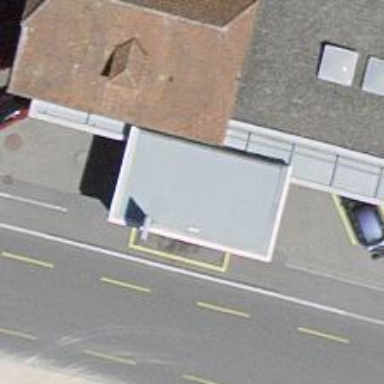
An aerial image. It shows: Fuel station with gasoline available.